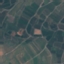
Label: PermanentCrop